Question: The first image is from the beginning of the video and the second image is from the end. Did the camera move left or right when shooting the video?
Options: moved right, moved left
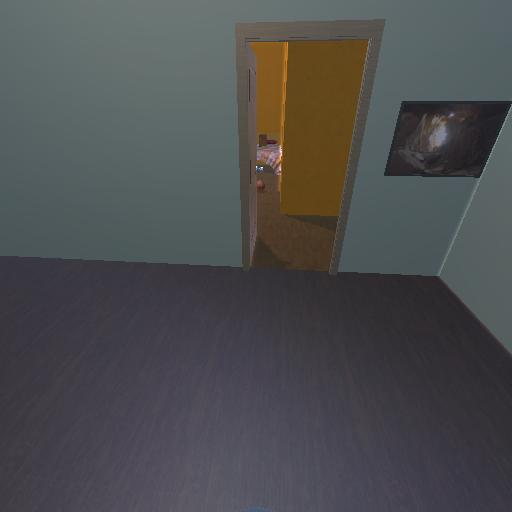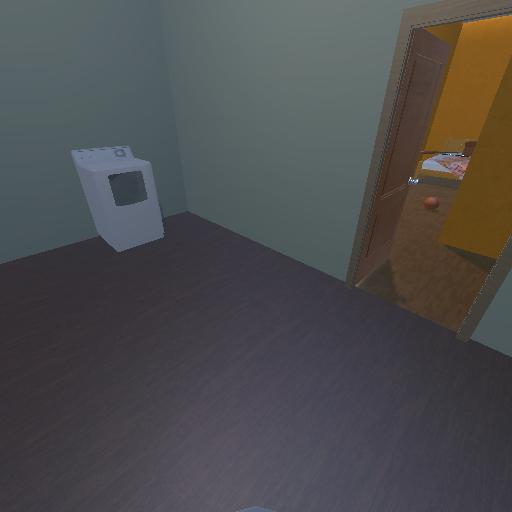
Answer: moved right